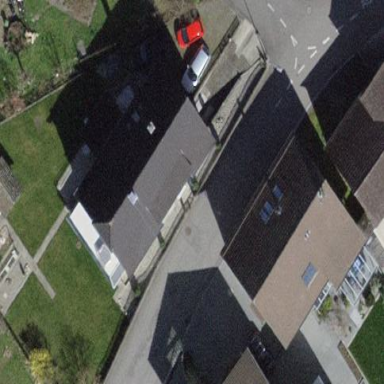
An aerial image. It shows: Building with tiled roof.